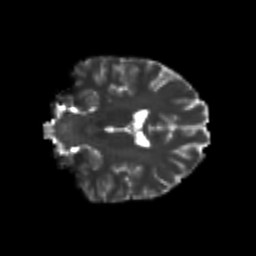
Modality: T2w
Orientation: coronal
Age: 21
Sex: female
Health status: healthy
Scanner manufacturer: philips
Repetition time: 7.39 s
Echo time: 0.08599 s